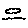
Label: cloud